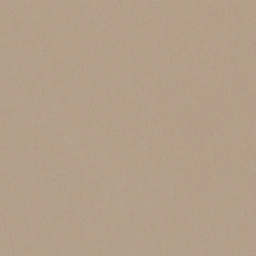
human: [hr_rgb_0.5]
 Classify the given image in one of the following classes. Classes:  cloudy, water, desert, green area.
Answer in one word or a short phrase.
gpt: cloudy